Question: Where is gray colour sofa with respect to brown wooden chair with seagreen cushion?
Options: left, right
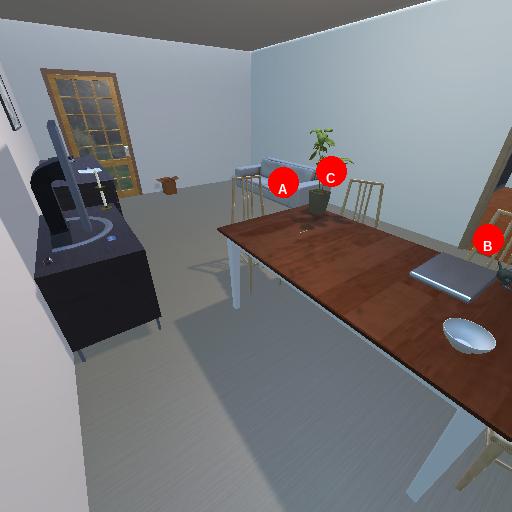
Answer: left